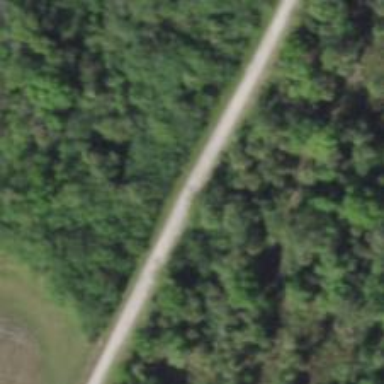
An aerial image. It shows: Abandoned residential road alongside abandoned tramway railway.